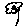
Label: flower